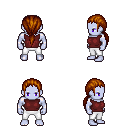
a pixel art fantasy rpg character, male body template, dark elf, purple skin, maroon sleeveless shirt, white pants, brunette ponytail hairstyle, four views (front, back, left, right), 2x2 character sprite sheet, small pixel art, hard edges, no anti-aliasing